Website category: phone
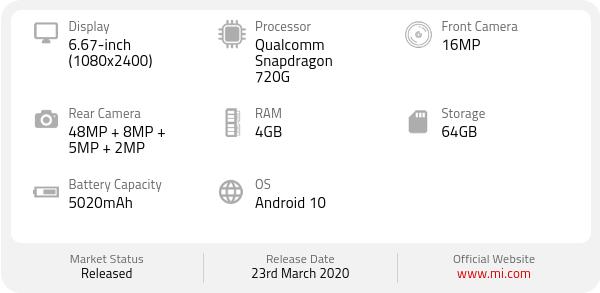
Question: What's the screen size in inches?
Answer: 6.67-inch

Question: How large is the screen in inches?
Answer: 6.67-inch

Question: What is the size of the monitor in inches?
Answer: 6.67-inch

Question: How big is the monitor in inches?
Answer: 6.67-inch

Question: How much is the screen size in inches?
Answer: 6.67-inch

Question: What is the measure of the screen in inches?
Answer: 6.67-inch

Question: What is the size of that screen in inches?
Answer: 6.67-inch

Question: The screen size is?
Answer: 6.67-inch

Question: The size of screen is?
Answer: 6.67-inch

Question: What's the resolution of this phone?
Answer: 1080x2400

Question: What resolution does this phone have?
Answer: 1080x2400

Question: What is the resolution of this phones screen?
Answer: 1080x2400

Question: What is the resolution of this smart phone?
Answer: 1080x2400

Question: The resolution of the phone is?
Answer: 1080x2400

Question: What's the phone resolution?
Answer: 1080x2400

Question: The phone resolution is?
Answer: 1080x2400

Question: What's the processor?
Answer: Qualcomm Snapdragon 720G

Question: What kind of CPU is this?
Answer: Qualcomm Snapdragon 720G

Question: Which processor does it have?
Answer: Qualcomm Snapdragon 720G

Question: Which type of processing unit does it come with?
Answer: Qualcomm Snapdragon 720G

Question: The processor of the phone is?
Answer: Qualcomm Snapdragon 720G

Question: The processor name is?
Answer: Qualcomm Snapdragon 720G

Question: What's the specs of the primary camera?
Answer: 48MP + 8MP + 5MP + 2MP

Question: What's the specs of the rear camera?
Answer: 48MP + 8MP + 5MP + 2MP

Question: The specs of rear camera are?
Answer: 48MP + 8MP + 5MP + 2MP

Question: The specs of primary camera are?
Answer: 48MP + 8MP + 5MP + 2MP

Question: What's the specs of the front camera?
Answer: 16MP

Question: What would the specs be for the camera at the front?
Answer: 16MP

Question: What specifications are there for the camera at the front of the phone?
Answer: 16MP

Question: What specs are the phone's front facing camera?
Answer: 16MP

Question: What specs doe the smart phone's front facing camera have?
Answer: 16MP

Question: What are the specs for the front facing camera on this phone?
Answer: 16MP

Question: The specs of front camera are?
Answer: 16MP

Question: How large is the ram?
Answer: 4GB

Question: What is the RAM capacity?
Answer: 4GB

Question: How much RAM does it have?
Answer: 4GB

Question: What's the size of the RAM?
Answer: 4GB

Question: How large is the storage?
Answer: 64GB

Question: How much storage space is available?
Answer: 64GB

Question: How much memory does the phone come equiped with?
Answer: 64GB

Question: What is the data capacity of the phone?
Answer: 64GB

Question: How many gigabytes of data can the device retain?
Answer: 64GB

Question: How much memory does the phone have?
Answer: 64GB

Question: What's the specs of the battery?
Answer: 5020mAh

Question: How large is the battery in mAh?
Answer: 5020mAh

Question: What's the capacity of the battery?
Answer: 5020mAh

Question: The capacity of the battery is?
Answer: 5020mAh

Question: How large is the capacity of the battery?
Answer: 5020mAh

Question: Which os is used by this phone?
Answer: Android 10

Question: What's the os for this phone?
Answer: Android 10

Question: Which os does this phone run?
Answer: Android 10

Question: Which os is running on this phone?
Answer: Android 10

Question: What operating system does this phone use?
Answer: Android 10

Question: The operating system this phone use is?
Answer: Android 10

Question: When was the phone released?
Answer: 23rd March 2020

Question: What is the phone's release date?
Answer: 23rd March 2020

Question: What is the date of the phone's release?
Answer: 23rd March 2020

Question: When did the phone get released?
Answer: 23rd March 2020

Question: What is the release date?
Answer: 23rd March 2020

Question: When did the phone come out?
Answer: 23rd March 2020

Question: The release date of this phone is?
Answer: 23rd March 2020

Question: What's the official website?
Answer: www.mi.com

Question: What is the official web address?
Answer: www.mi.com

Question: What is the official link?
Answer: www.mi.com